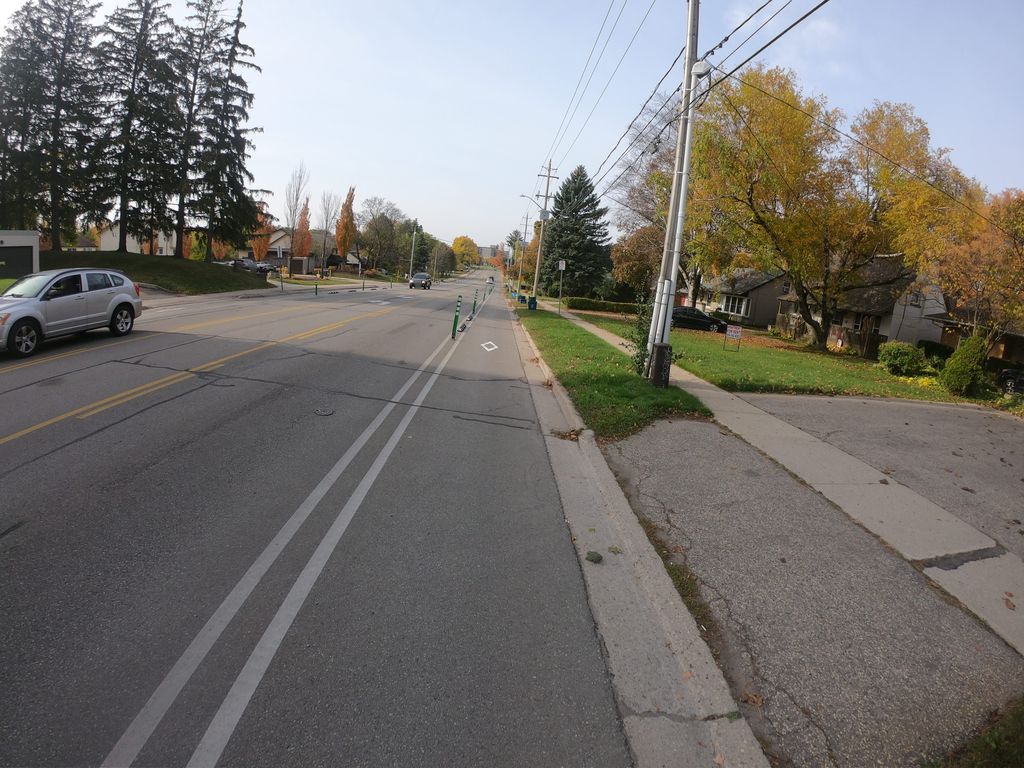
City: kitchener-waterloo